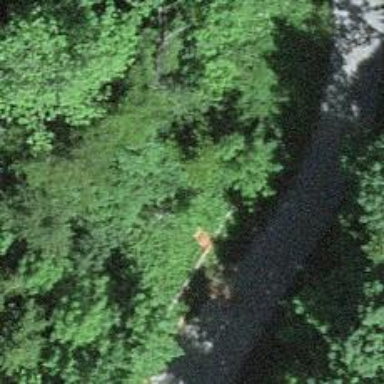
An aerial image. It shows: Culvert tunnel.